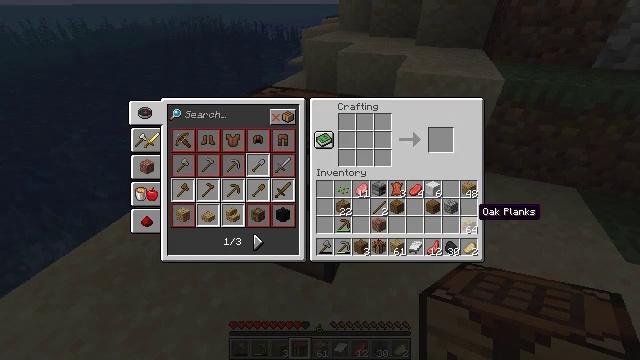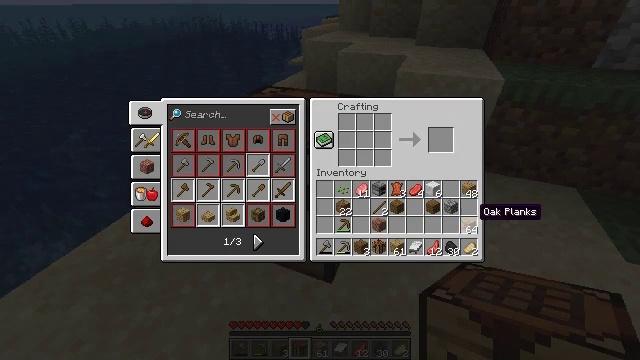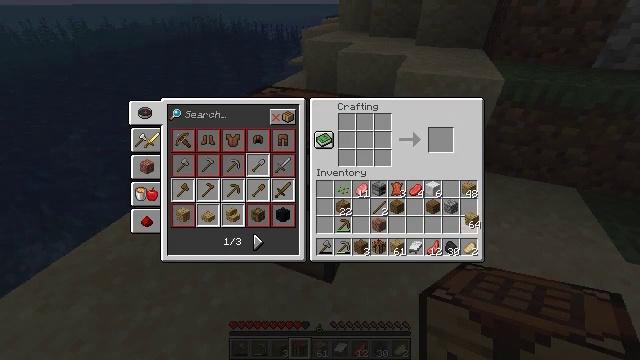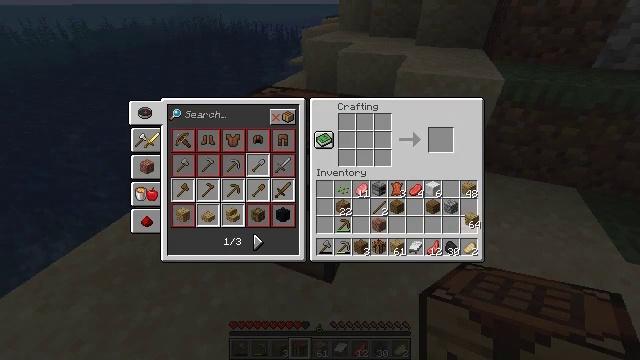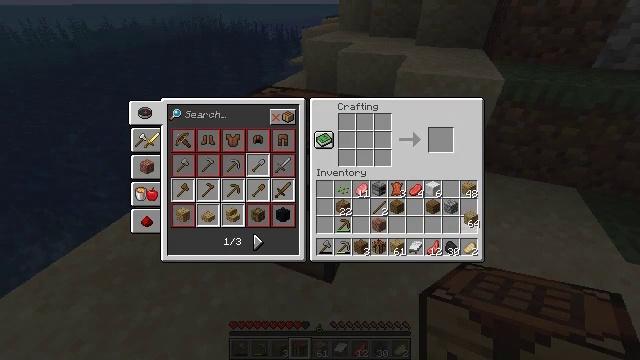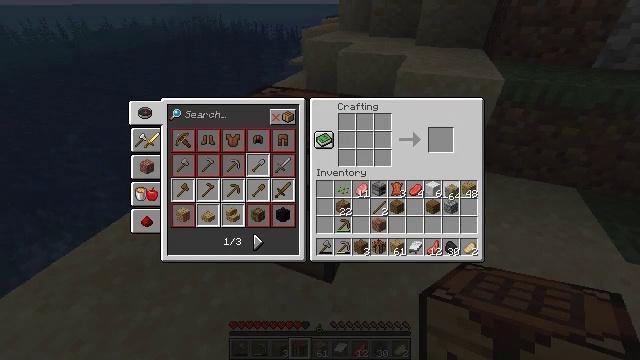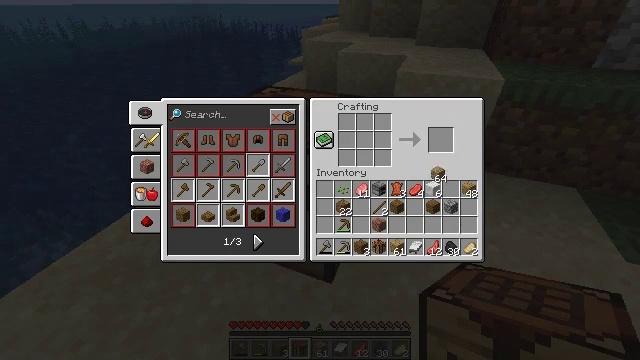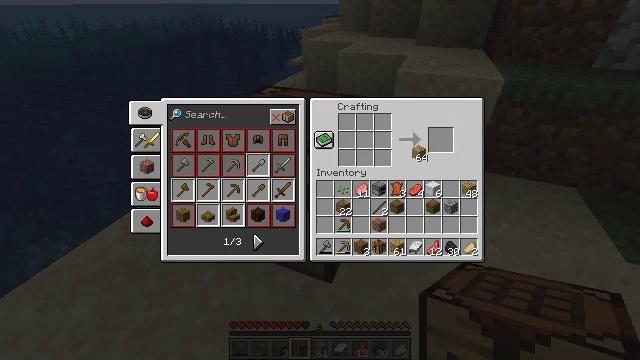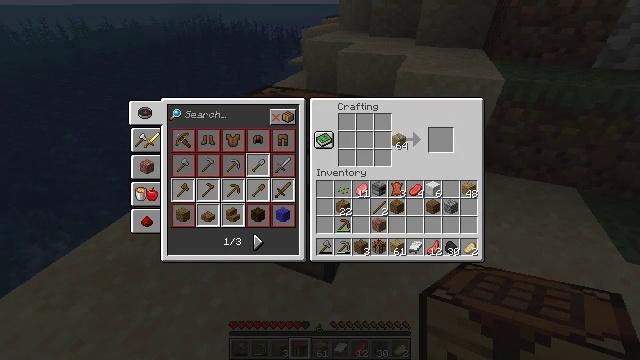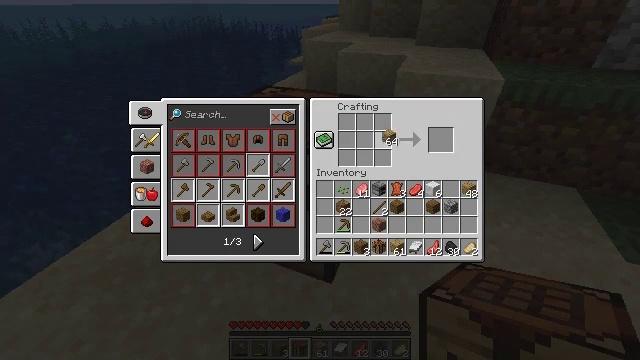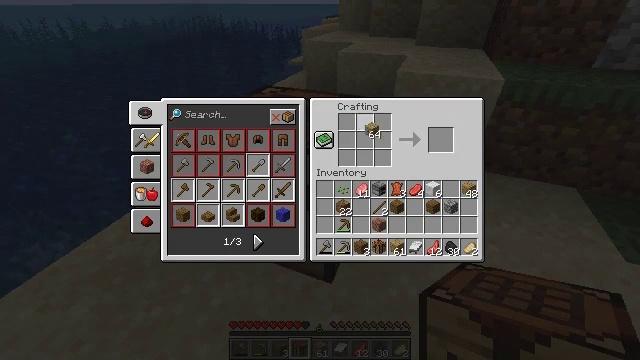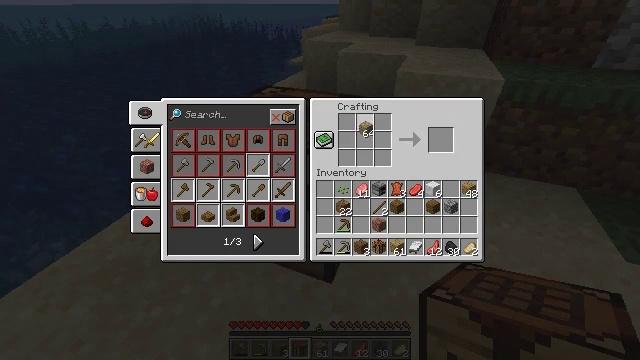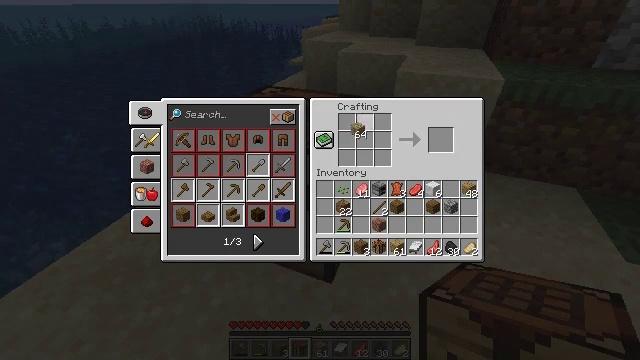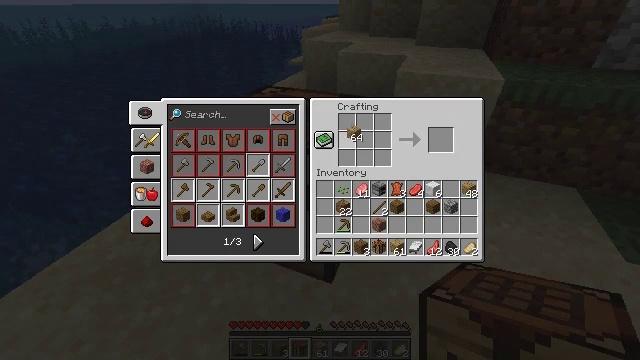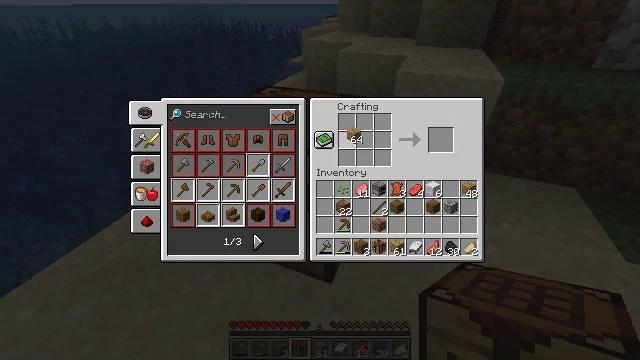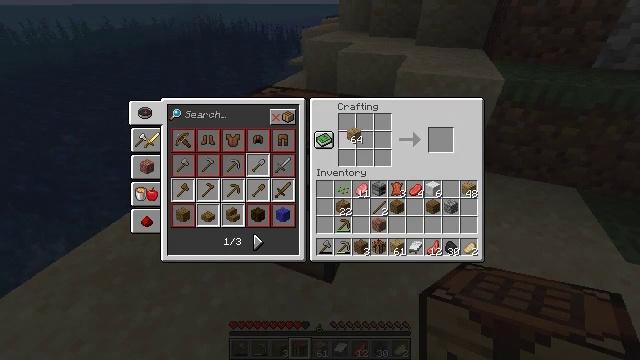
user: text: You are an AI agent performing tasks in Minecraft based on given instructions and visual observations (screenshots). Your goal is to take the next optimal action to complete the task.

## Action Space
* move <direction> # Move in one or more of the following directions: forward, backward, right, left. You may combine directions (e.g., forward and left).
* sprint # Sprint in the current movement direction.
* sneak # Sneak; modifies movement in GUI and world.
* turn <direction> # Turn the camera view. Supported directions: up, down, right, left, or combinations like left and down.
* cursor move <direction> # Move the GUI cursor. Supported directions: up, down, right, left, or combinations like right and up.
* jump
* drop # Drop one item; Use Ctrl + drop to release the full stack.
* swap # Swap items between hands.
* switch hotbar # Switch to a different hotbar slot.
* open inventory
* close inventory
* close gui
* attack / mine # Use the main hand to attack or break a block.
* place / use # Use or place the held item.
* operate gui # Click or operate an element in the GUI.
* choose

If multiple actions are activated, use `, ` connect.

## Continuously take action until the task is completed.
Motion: motion action
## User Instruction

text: Build a oak boat from oak planks.
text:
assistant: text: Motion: no_op
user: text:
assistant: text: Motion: operate gui
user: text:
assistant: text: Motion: operate gui
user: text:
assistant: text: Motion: operate gui
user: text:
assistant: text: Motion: cursor move left and up
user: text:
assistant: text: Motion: cursor move left and up
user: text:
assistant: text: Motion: cursor move left and up
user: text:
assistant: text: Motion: cursor move left and up
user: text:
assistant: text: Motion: cursor move left
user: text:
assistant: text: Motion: cursor move left and up
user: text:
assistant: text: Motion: no_op
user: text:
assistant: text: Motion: cursor move left
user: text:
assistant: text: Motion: no_op
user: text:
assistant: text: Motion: no_op
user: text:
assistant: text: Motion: no_op
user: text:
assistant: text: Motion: no_op
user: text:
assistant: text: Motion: choose
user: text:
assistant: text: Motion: choose
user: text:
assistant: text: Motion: choose
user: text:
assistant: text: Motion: choose
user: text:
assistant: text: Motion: choose
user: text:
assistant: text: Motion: choose
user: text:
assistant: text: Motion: cursor move right, choose
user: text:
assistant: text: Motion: choose
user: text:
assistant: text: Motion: choose
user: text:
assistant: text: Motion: choose
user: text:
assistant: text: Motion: choose
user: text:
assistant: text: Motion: choose
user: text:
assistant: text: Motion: choose
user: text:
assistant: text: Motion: choose